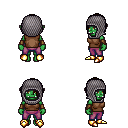
a pixel art fantasy rpg character, female body template, orc, green skin, brown sleeveless shirt, magenta pants, brown bangs hairstyle, chain hood, leather bracers, gold boots, four views (front, back, left, right), 2x2 character sprite sheet, small pixel art, hard edges, no anti-aliasing